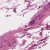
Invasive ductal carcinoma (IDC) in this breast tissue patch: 1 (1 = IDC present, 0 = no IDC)